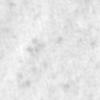
Label: no_change